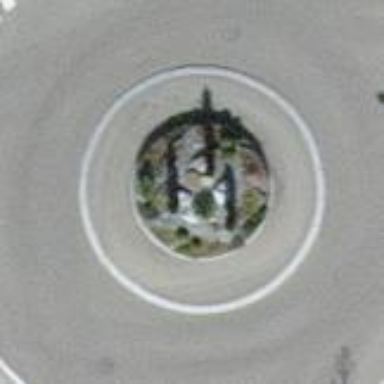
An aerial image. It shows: Tertiary road leading to roundabout.